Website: crate-barrel
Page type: customer-info-address
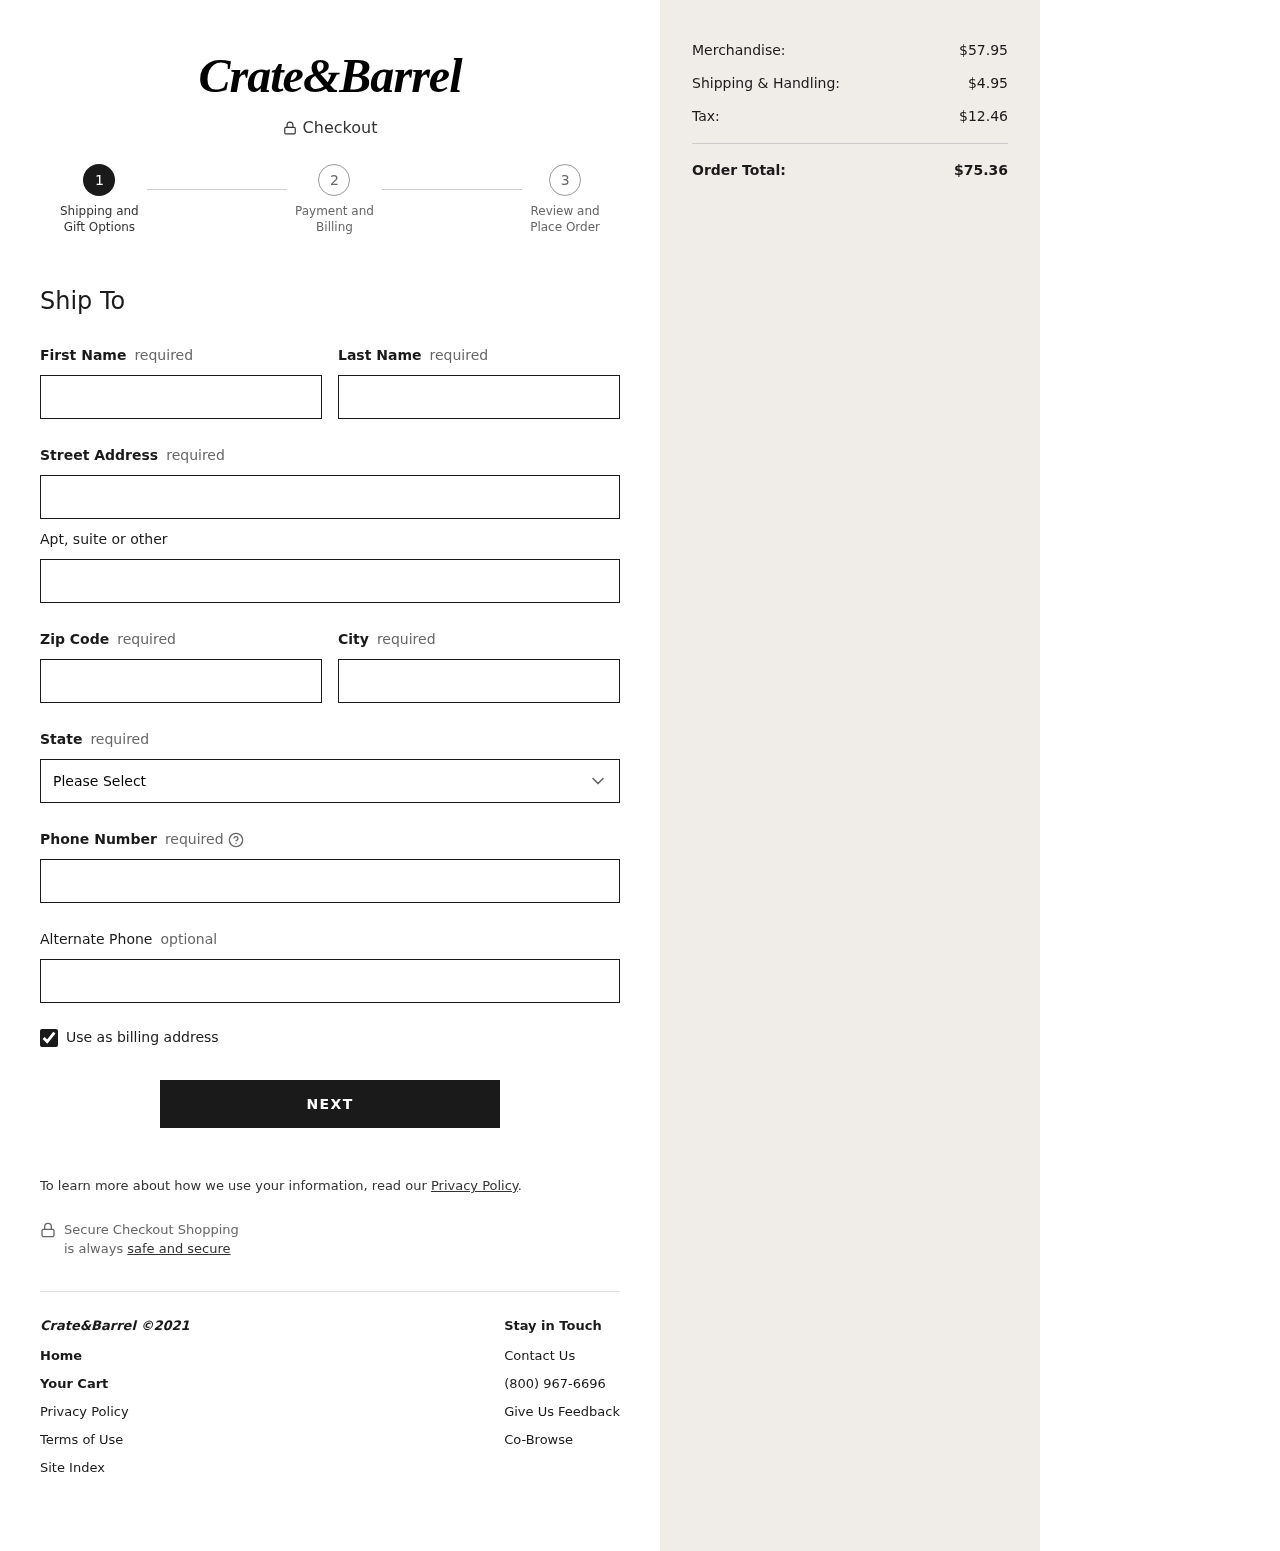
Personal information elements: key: PII_STATE
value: Virginia
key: PII_FIRSTNAME
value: Tony
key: PII_LASTNAME
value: Holt
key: PII_STREET
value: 2508 Davis Square
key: PII_POSTCODE
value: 47989
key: PII_CITY
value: Buchananchester
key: PII_PHONE
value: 4425369624
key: PII_PHONE_ALT
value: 2347359914
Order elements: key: ORDER_SUBTOTAL
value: $57.95
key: ORDER_SHIPPING_COST
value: $4.95
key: ORDER_TAX
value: $12.46
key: ORDER_TOTAL
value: $75.36